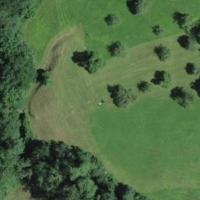
EUNIS habitat code: 25
Species observed at this site:
Mercurialis perennis